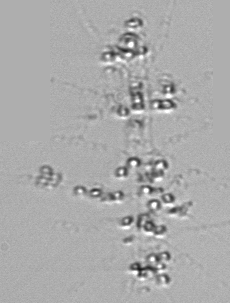
Label: Chaetoceros_didymus_TAG_external_flagellate